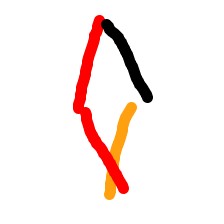
Shape: rhombus